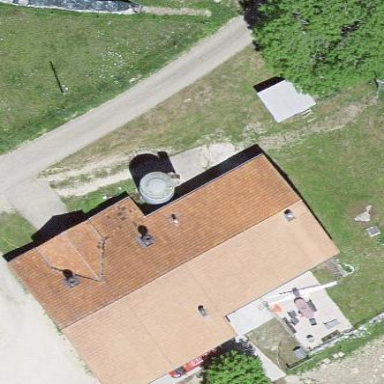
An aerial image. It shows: Farm building.